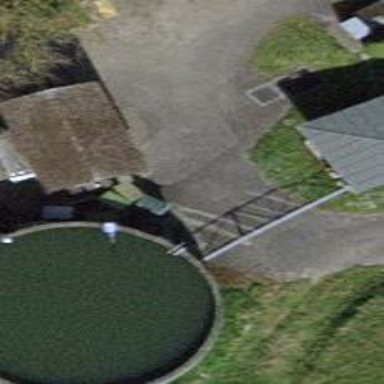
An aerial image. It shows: Reservoir of water located at wastewater plant. It is man-made structure.